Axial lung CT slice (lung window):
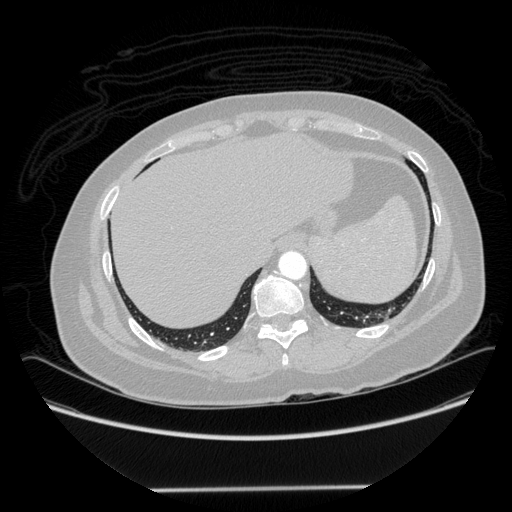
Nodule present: no